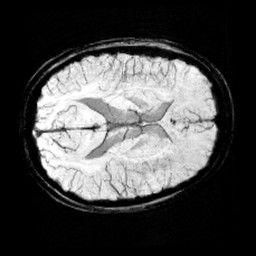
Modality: minIP
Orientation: axial
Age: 12
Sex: male
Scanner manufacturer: siemens
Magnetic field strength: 3 T
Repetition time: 0.027 s
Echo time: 0.02 s